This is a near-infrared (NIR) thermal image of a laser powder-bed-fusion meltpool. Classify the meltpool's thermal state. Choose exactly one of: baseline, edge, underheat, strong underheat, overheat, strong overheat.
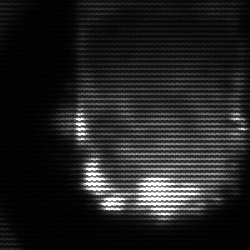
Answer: baseline